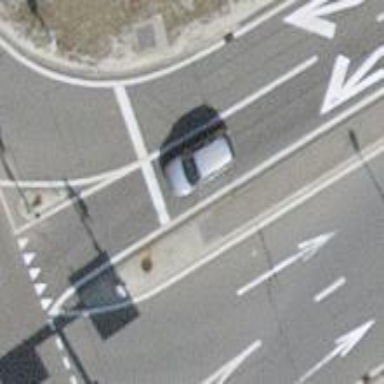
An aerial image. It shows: Road with traffic signals.